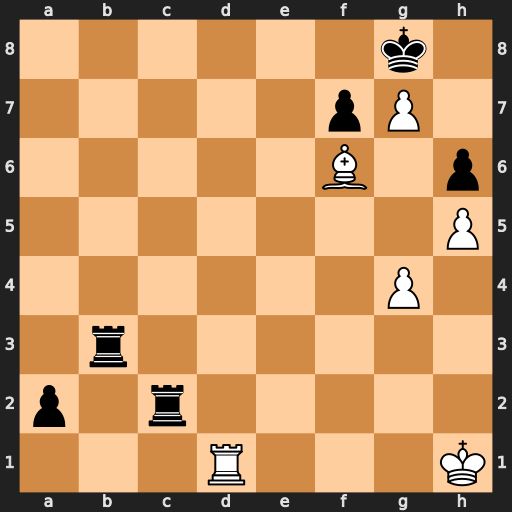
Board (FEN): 6k1/5pP1/5B1p/7P/6P1/1r6/p1r5/3R3K
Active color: w
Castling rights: -
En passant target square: -
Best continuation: Rd8+ Kh7 g8=Q#